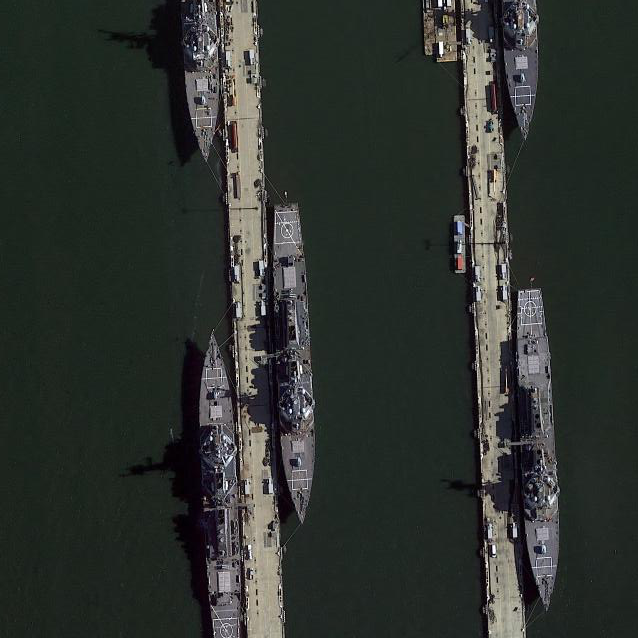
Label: destroyer